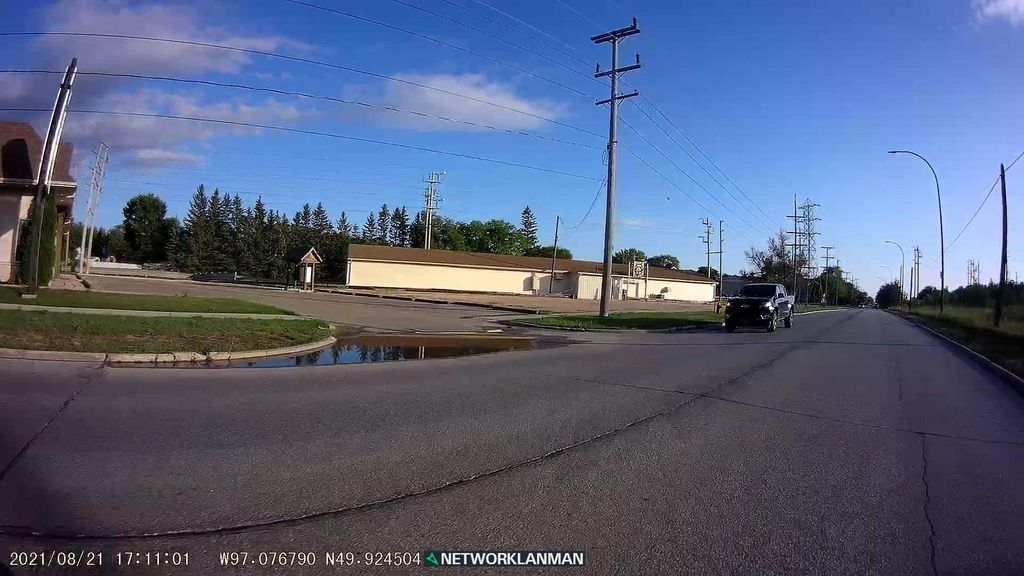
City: winnipeg